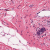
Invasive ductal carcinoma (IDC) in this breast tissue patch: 0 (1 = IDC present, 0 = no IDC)